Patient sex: F
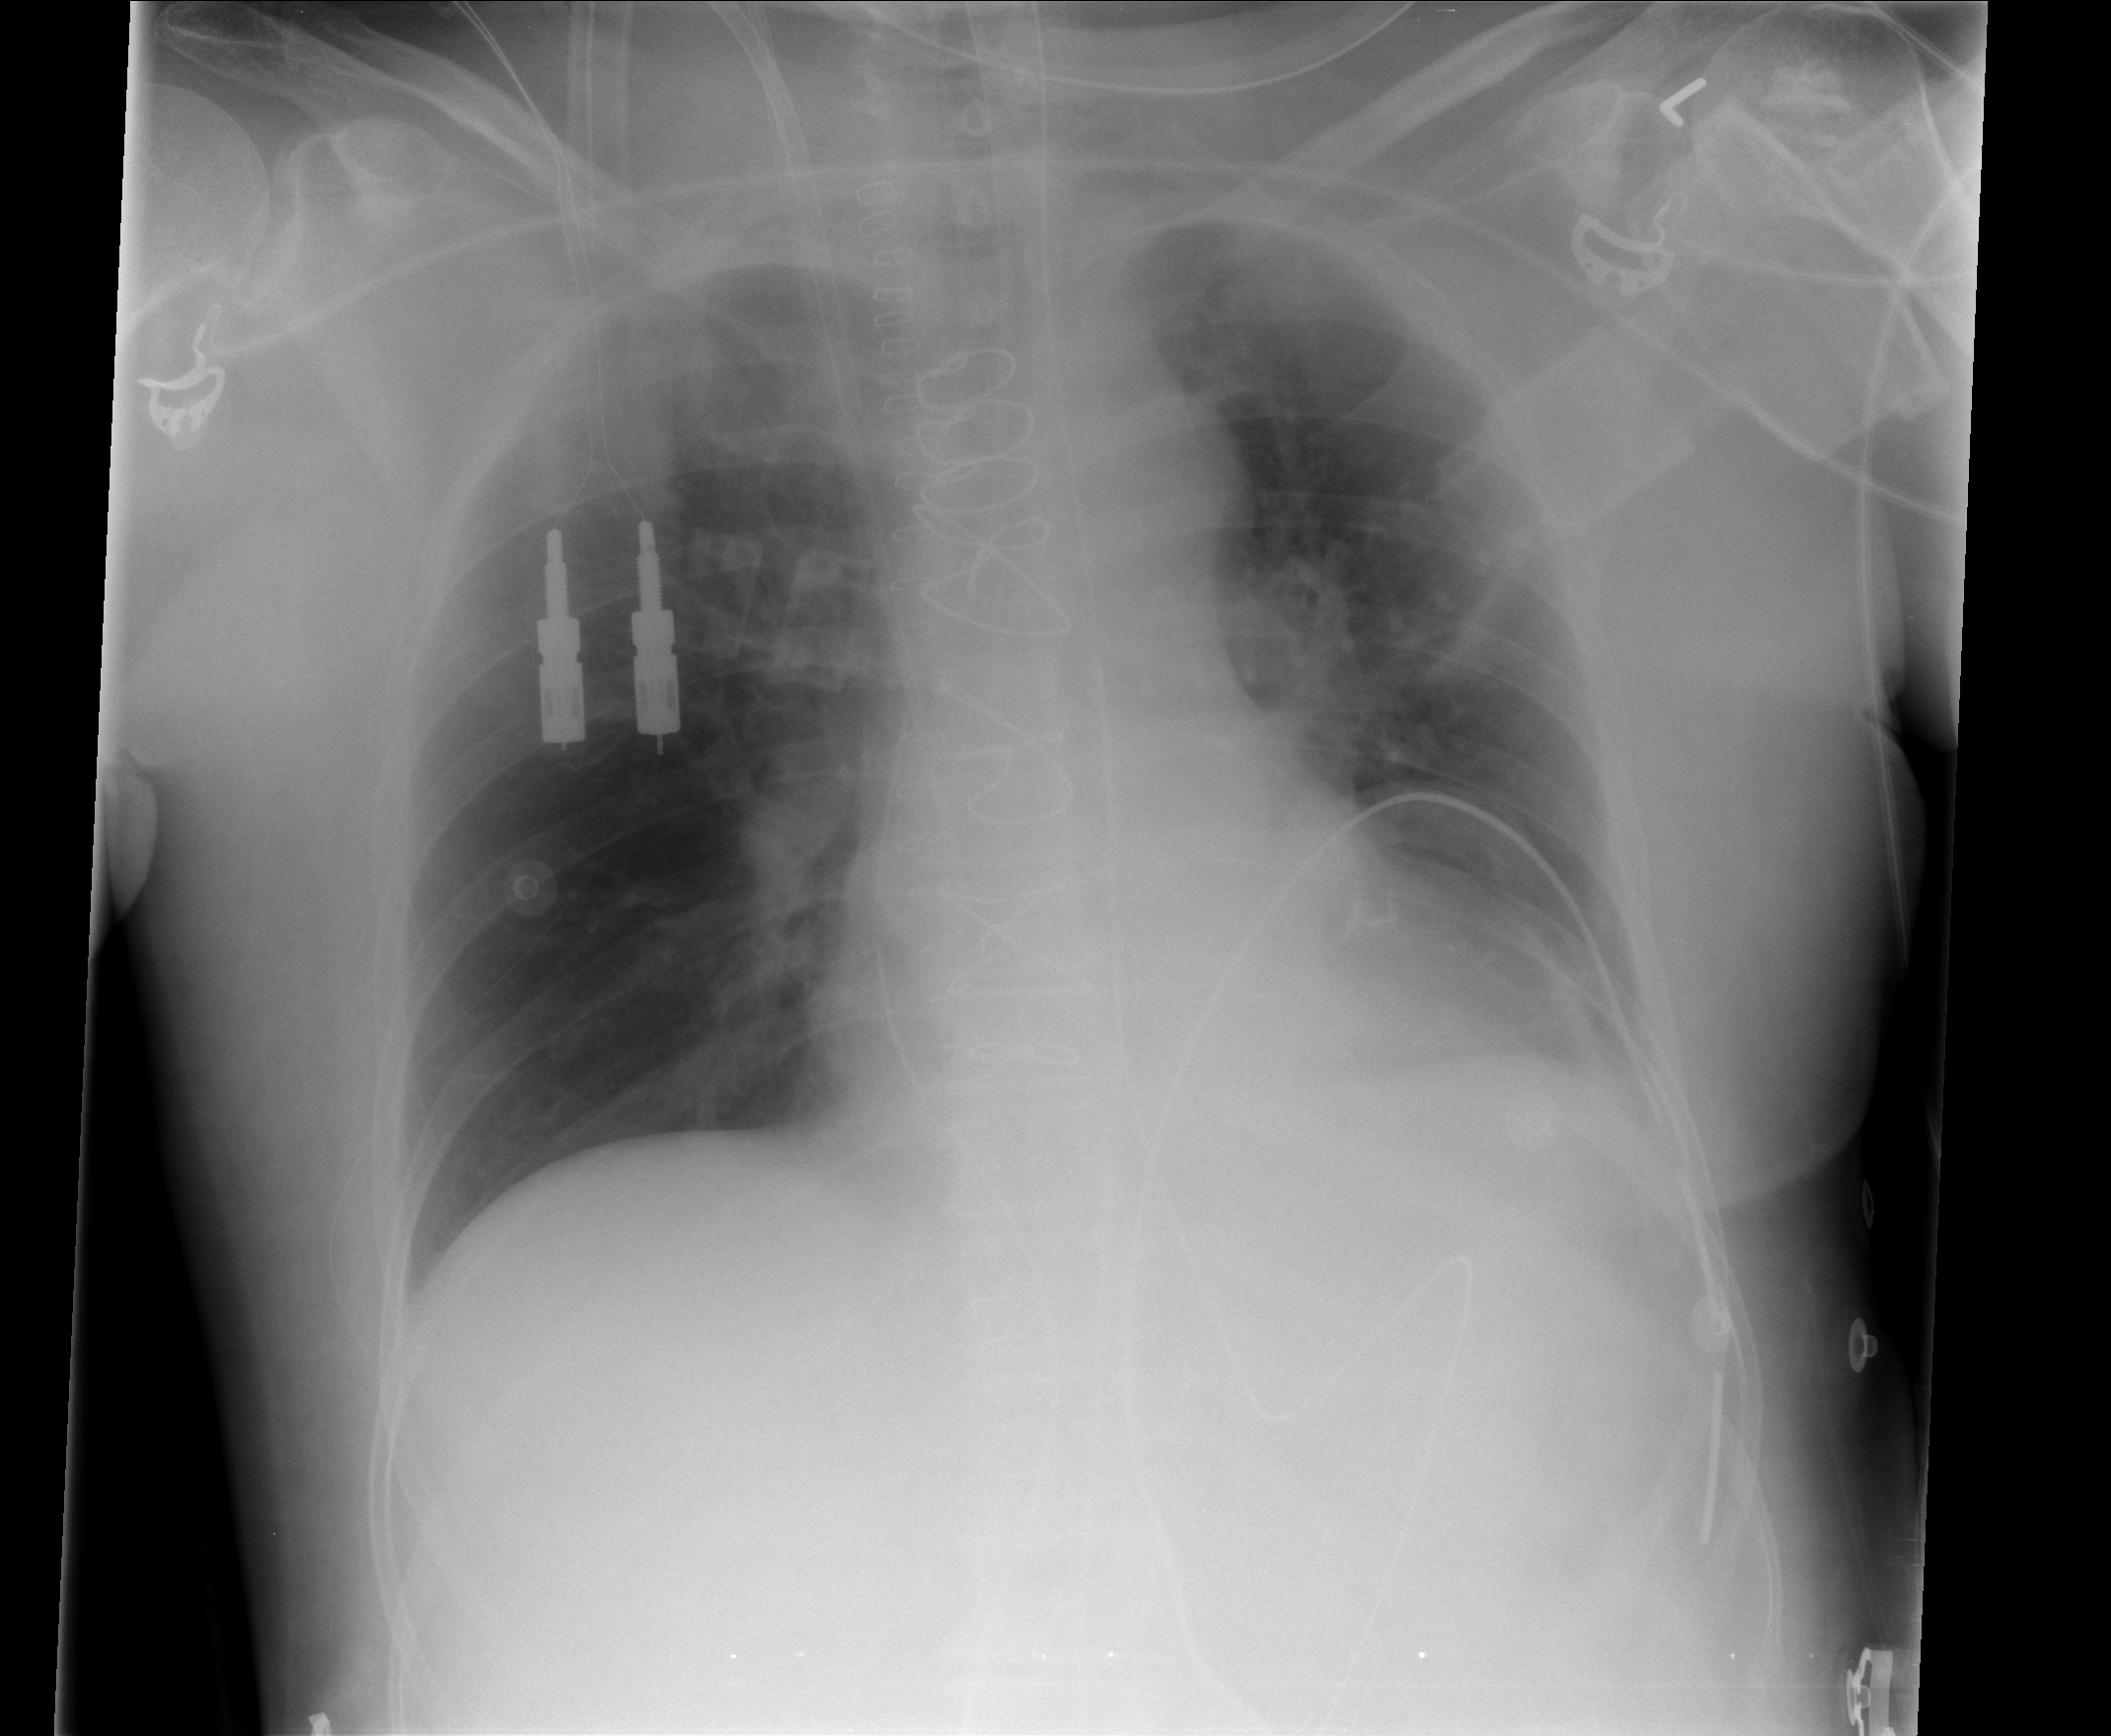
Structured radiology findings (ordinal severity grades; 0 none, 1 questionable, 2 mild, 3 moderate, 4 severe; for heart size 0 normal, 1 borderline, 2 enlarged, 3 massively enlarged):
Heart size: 0
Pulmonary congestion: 0
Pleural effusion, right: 0
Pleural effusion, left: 1
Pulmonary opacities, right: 0
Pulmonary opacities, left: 0
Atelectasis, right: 0
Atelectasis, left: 1